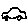
Label: car